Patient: sex M, age 59
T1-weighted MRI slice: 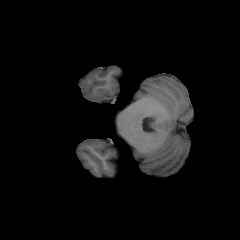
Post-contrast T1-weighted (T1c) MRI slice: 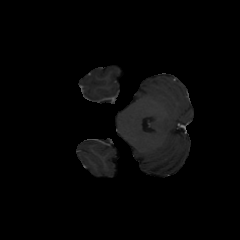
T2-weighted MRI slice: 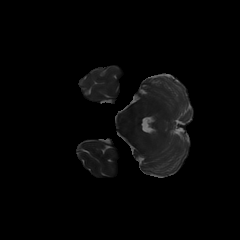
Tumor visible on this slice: no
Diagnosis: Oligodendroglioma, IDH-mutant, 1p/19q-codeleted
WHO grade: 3